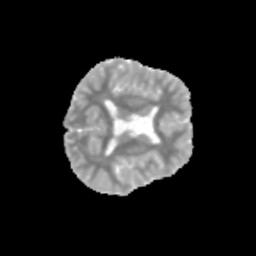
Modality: MD
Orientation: axial
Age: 11
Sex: male
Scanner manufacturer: siemens
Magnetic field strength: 3 T
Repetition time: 3.8 s
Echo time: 0.07 s